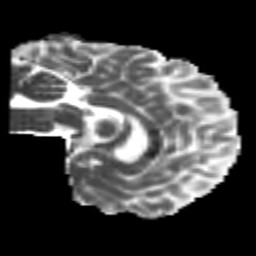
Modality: MD
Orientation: sagittal
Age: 20
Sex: male
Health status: healthy
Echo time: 0.074 s